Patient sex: M
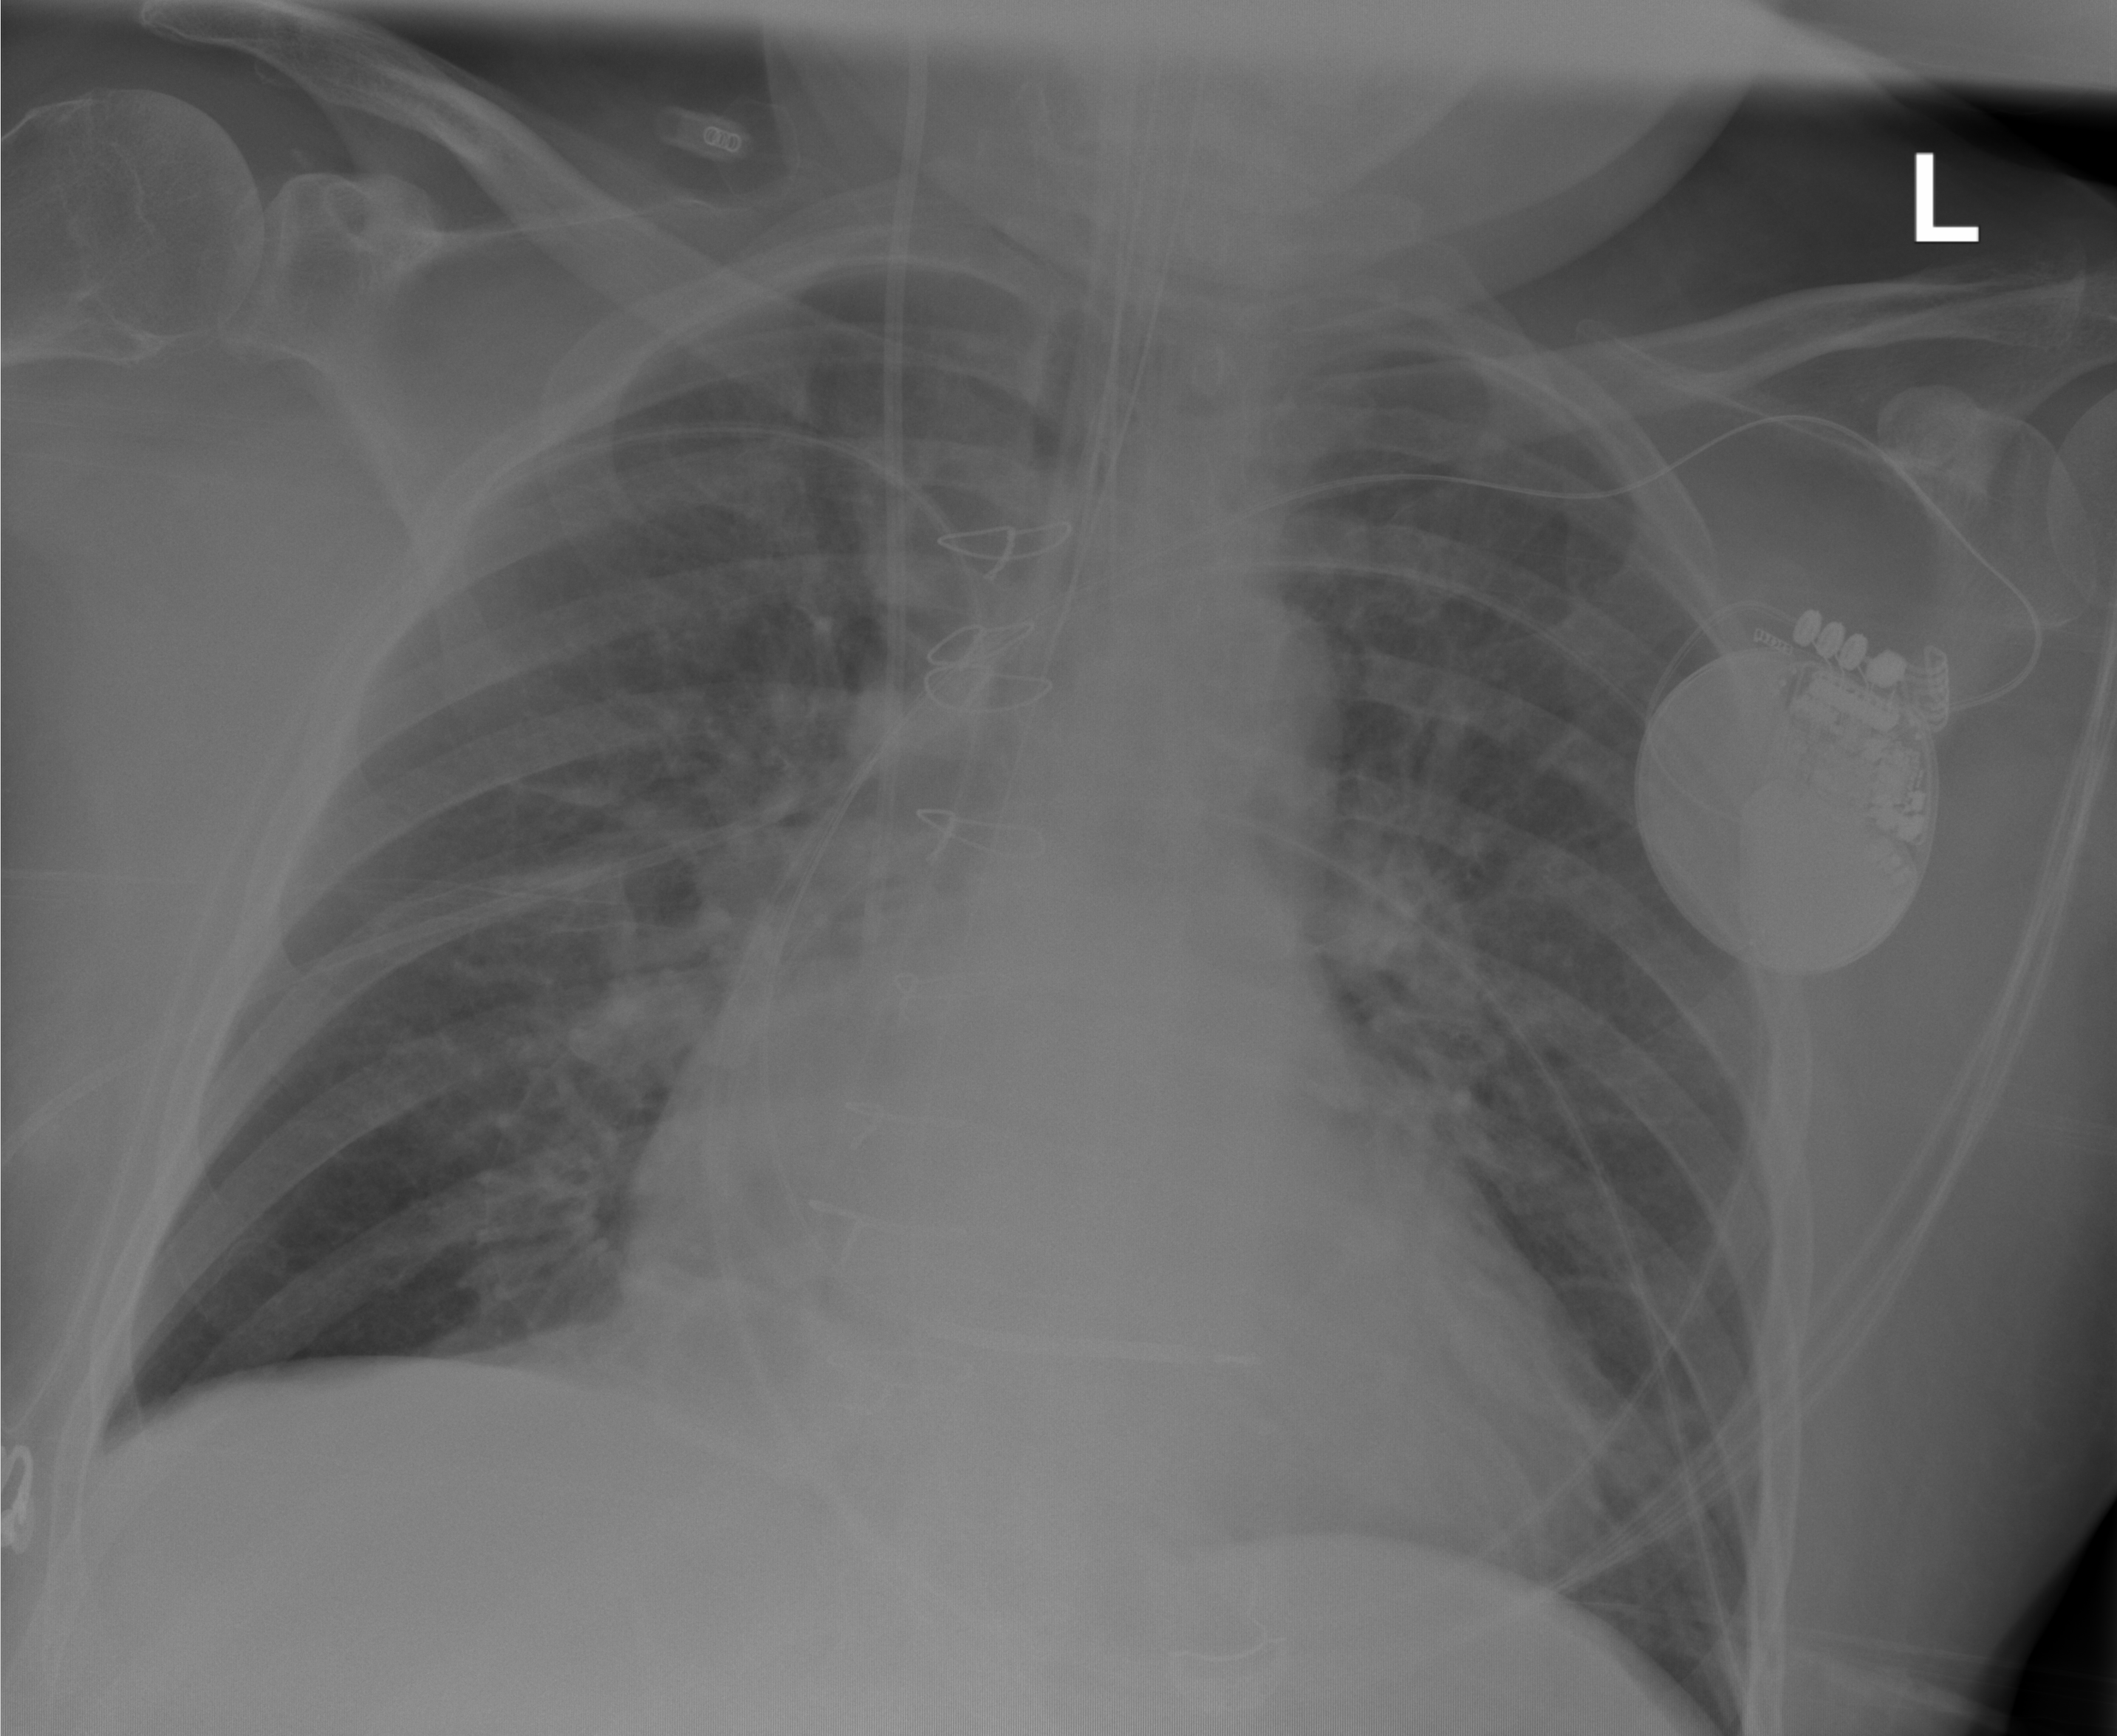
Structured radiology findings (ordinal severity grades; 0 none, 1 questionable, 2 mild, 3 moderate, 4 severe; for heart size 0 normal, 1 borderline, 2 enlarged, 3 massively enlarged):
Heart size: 2
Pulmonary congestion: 2
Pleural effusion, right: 0
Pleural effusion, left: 0
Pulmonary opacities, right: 0
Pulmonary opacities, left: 0
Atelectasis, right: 1
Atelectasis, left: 0